Question: In Visual Studio 2010 when I create the default test project with the following bare bones code:
'''
<TestClass()>
Public Class UnitTest1
<TestMethod()>
Public Sub TestMethod1()
Assert.AreEqual(1, 1)
End Sub
End Class
'''
I get the following error:
> Unit Test Adapter threw exception:
URI formats are not supported..
-- Exception doesn't have a stack trace --

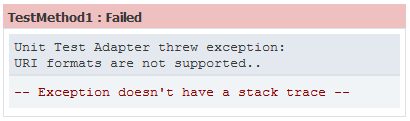
Answer: 1. Open up Local.testsettings in your Solution Explorer > Solution Items
2. Go to Deployment and make sure Enabled Deployment is checked (it's unchecked by default)